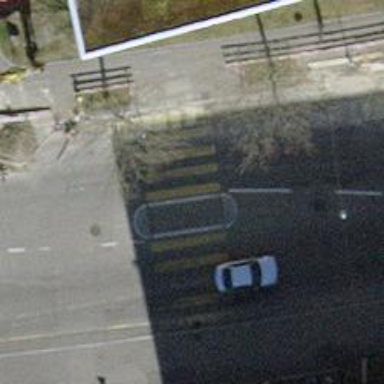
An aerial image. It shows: Asphalt footway with marked crossing that includes pedestrian island.